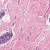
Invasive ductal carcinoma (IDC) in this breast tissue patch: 0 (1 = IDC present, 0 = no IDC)